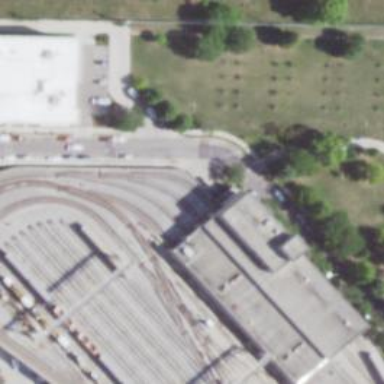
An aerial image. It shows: Building passage tunnel with electrified rail passing through service yard.